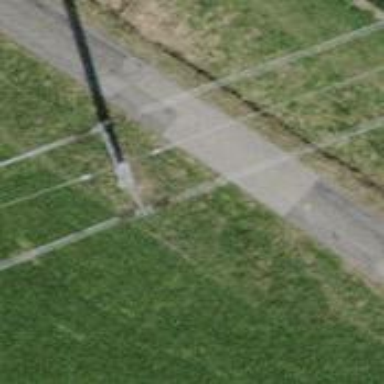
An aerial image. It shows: Power line with three cables.